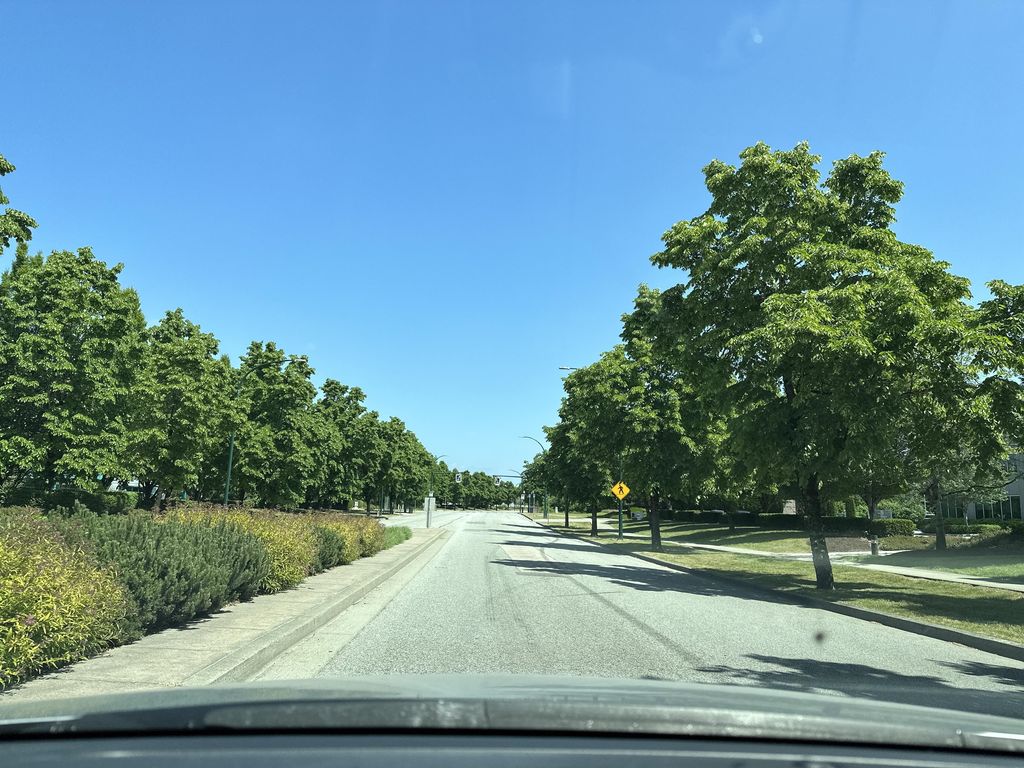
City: vancouver